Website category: book
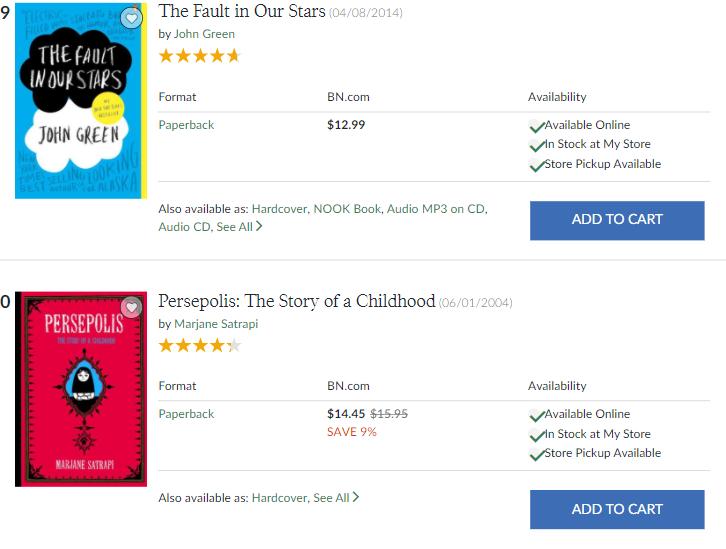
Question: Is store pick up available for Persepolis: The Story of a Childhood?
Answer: yes

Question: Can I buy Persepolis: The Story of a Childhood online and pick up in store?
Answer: yes